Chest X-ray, PA view. Patient: 41 years old, sex M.
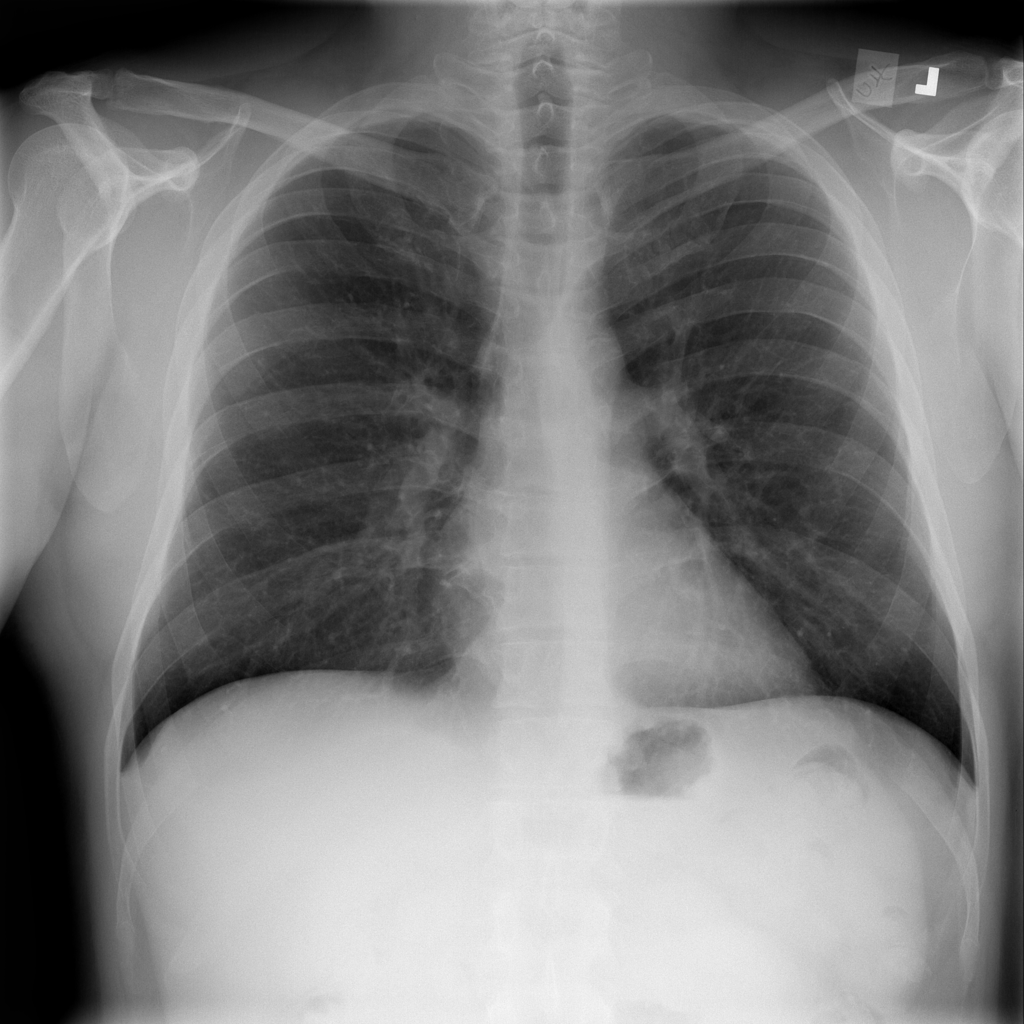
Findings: No Finding